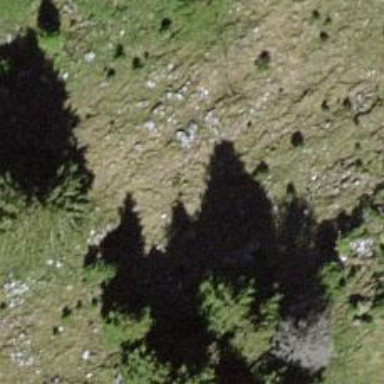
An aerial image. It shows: Natural cliff.